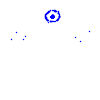
Particle: electron